Question: The following piece of code works when I try it with default android theme, but with 'Theme.Light', I see a gray background.
'''
ImageButton deleteBtn = new ImageButton( this );
deleteBtn.setImageResource( R.drawable.delete_big );
deleteBtn.setBackgroundColor(android.R.color.transparent);
'''
(I need to dynamically create these buttons.. I have seen solutions which mention specifying @null background color using android's layout.xml files. How can I achieve the same thing programmatically ? Any help highly appreciated. Thanks!

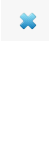
Answer: I had to do something similar to this and I used a transparent png 9patch. Then you can set it to the background with something like:
'''
deleteBtn.setBackgroundResource(R.drawable.transparent_bground);
'''
Edit: <URL> Save it in one of your res/drawable folders.